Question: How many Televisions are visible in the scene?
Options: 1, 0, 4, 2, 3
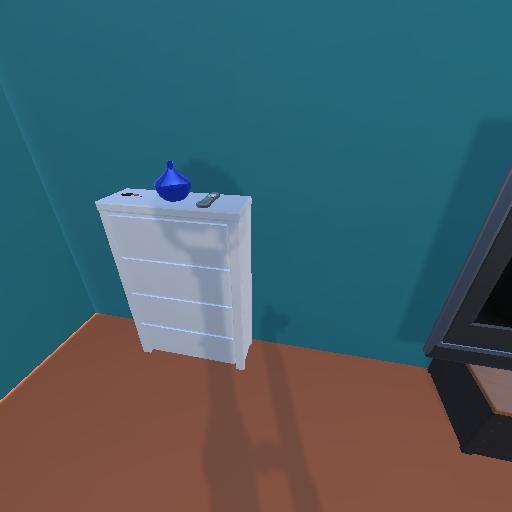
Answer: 1